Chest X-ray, PA view. Patient: 32 years old, sex M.
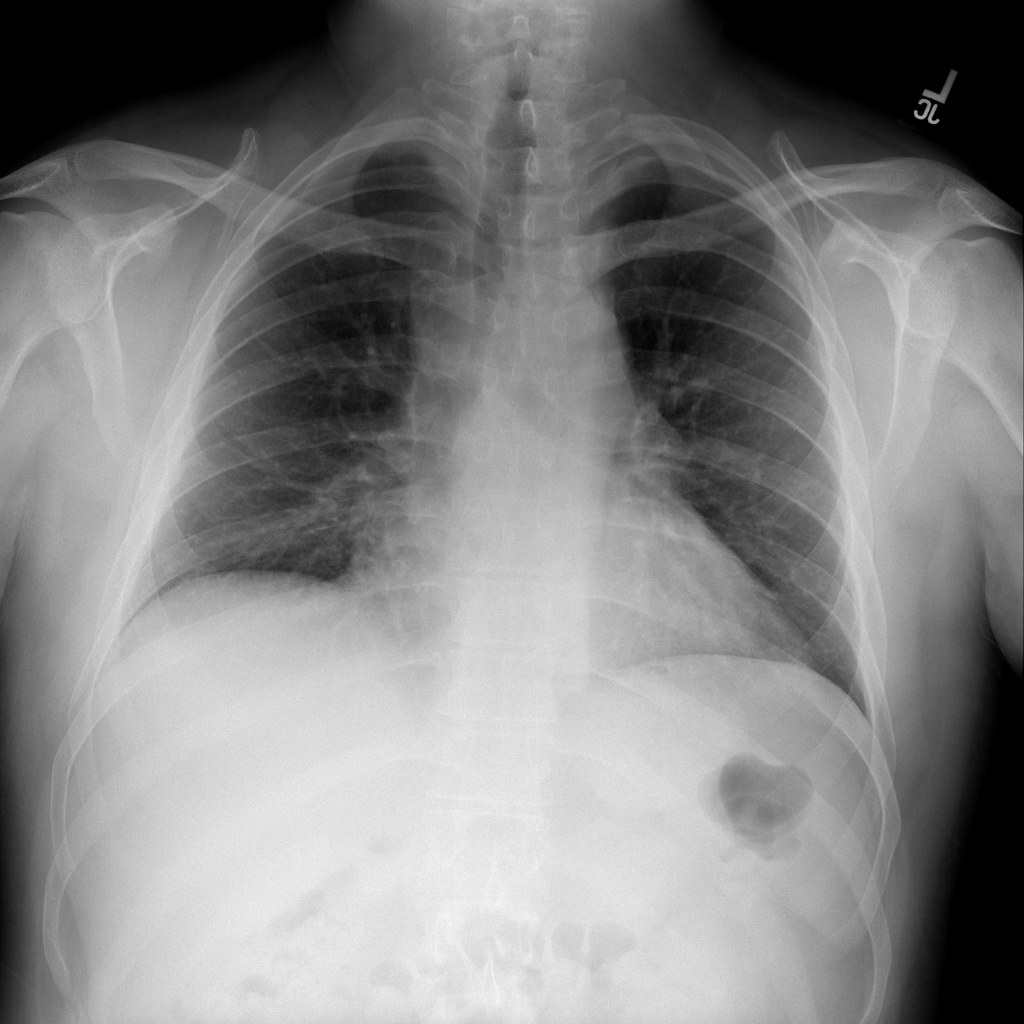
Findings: Infiltration